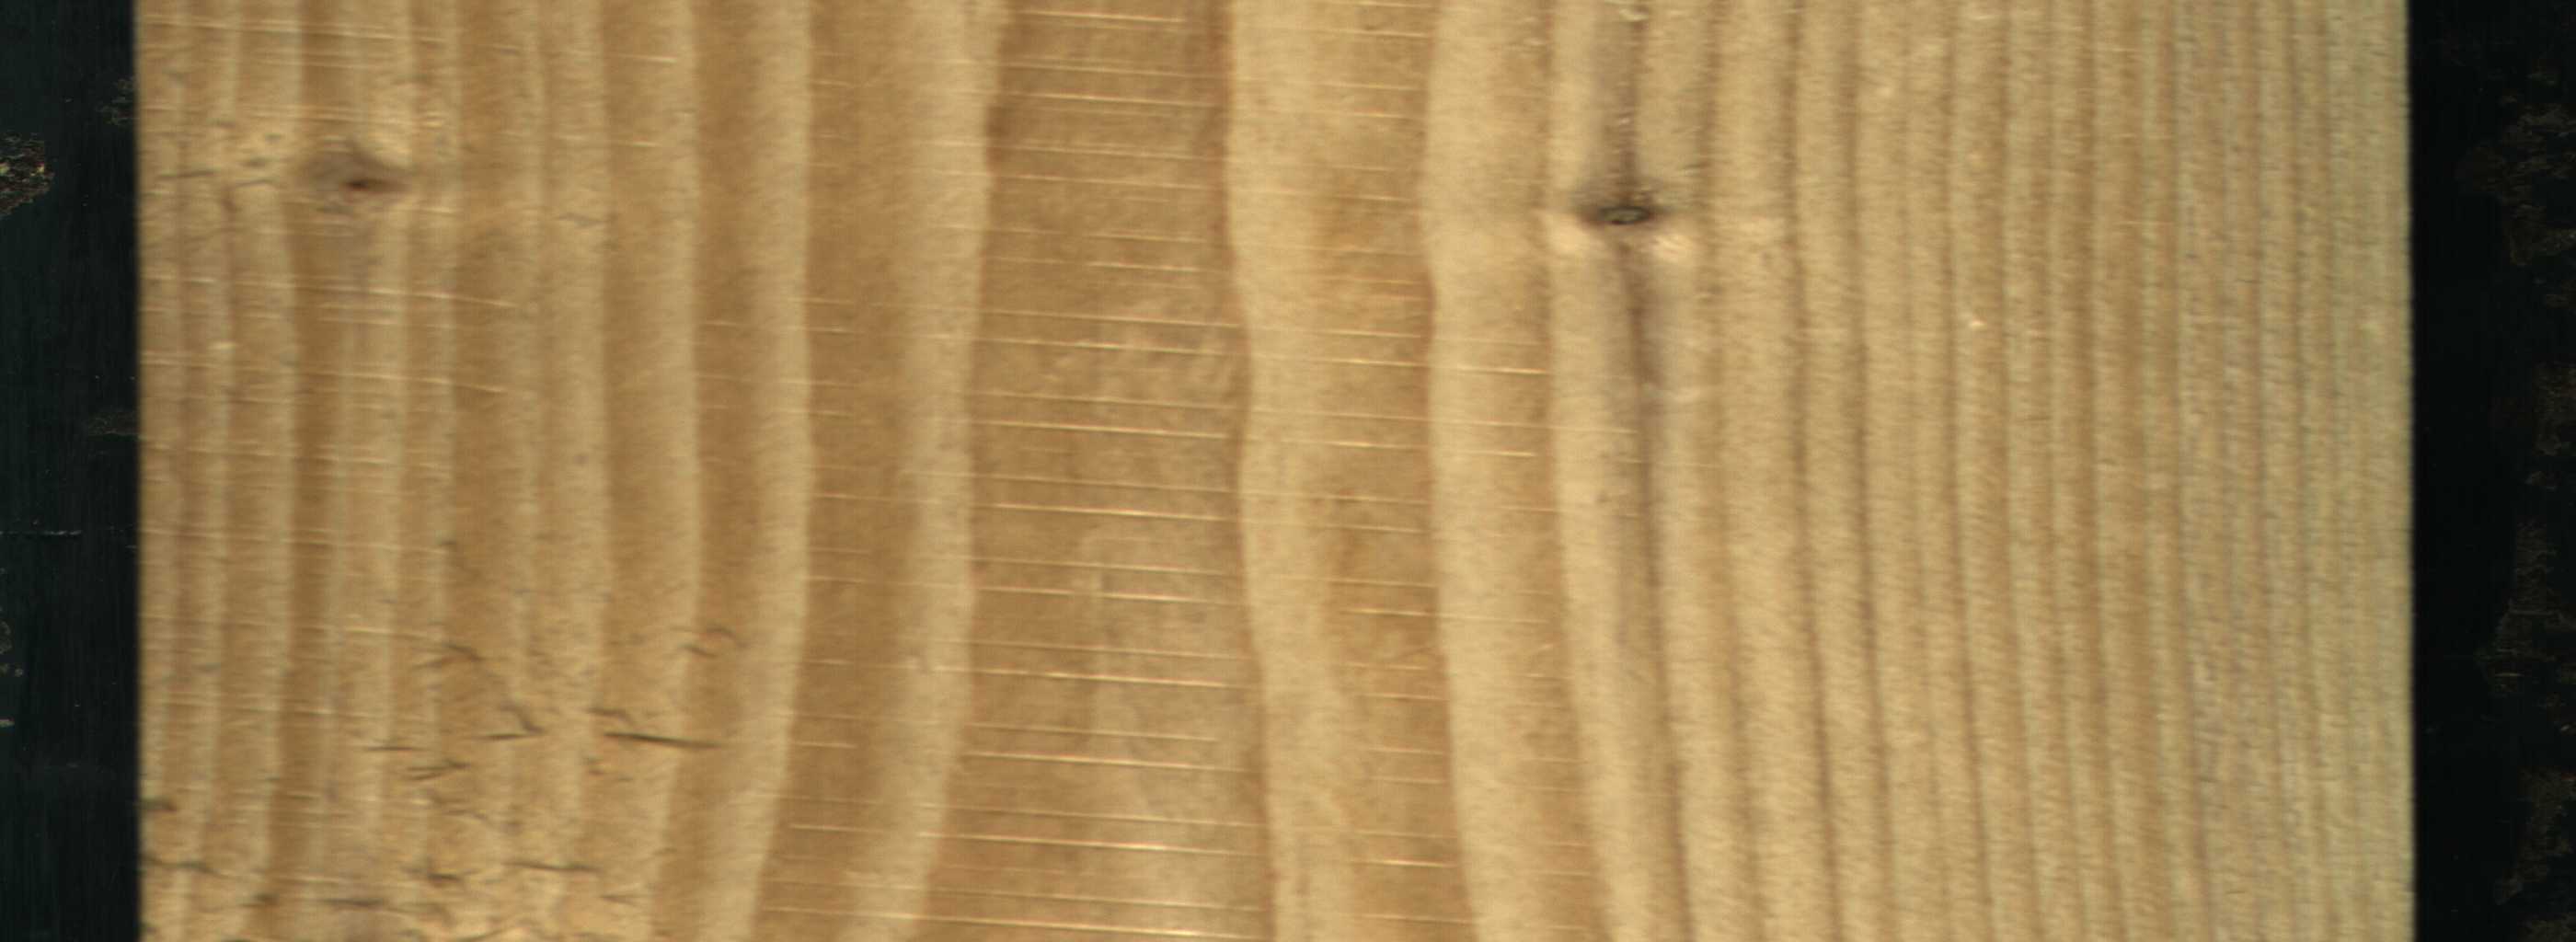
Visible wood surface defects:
Live_Knot
Live_Knot